RGB frame:
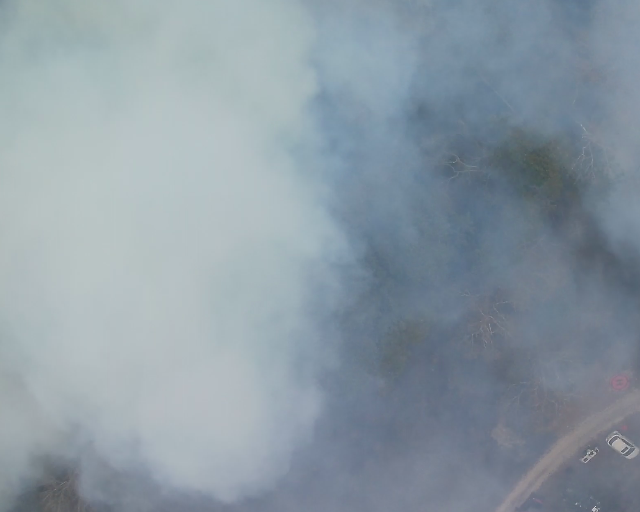
Thermal frame:
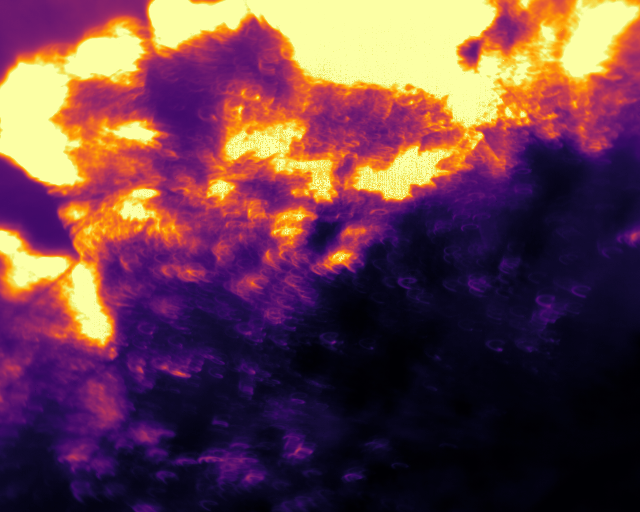
Captured: 2026-02-26 03:09:43
Pixels at or above 80 °C: 145422 (fraction of frame: 0.4438)